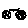
Label: moon